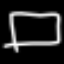
Label: square